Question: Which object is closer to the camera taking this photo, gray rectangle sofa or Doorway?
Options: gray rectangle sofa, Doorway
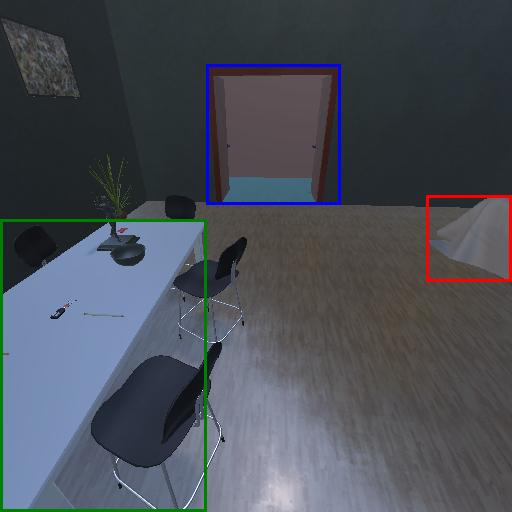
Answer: gray rectangle sofa